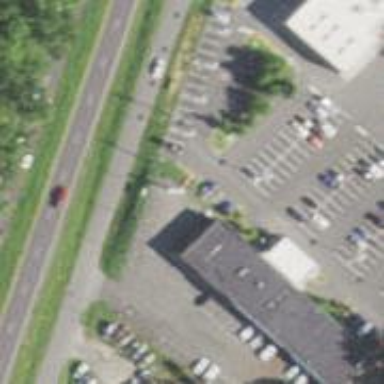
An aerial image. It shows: Car shop building.